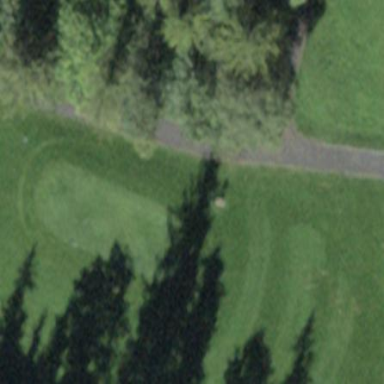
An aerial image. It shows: Golf tee on grassy land.